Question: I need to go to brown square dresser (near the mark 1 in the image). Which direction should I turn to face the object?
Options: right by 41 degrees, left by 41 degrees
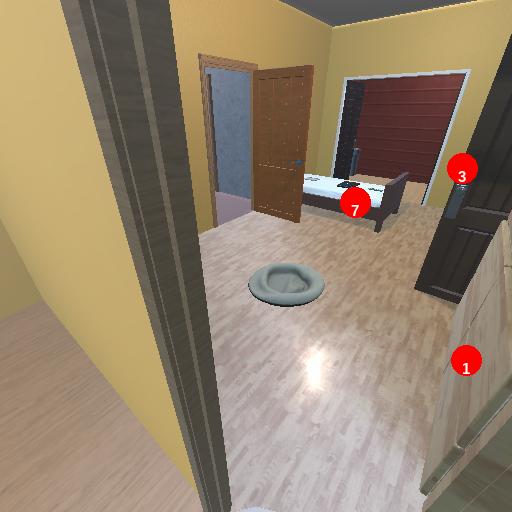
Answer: right by 41 degrees